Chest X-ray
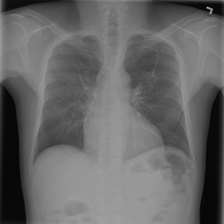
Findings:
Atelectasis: negative
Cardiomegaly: negative
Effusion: positive
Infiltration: positive
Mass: negative
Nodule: negative
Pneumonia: negative
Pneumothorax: negative
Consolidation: negative
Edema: negative
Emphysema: negative
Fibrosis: negative
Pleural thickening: negative
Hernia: negative